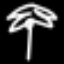
Label: palm tree